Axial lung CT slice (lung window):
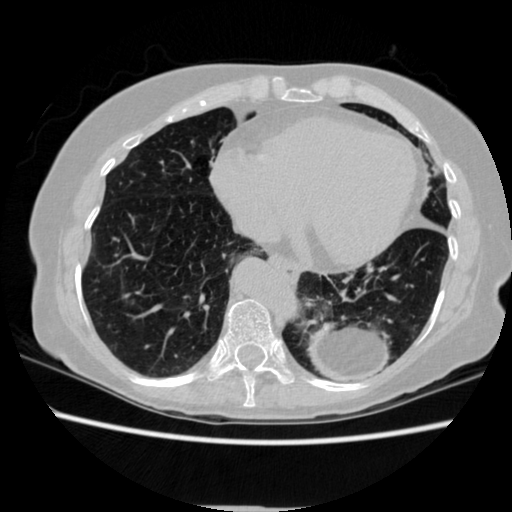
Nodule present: no